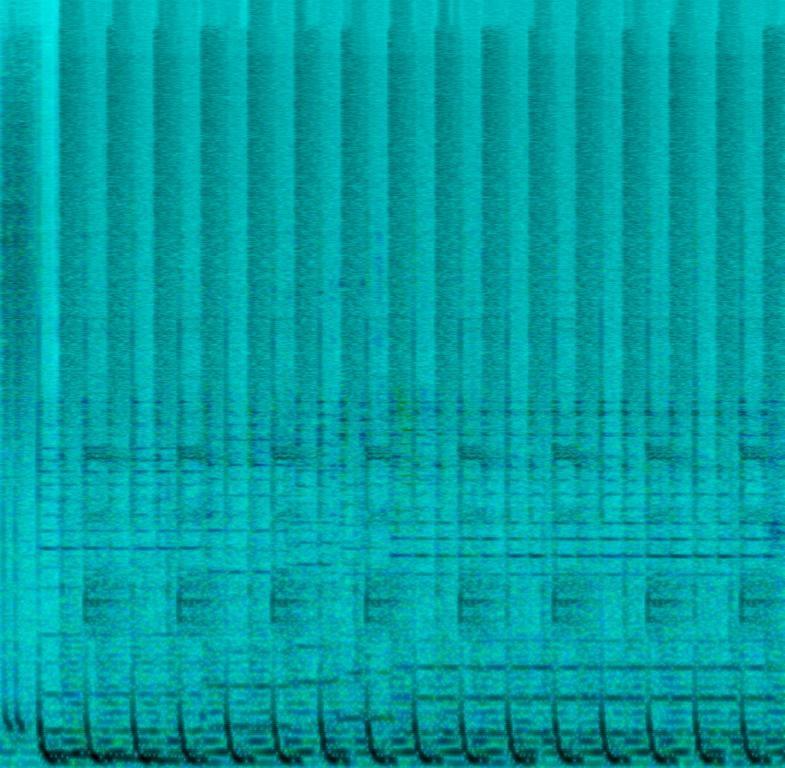
The Electro song features a punchy "4 on the floor" kick pattern, shimmering open hats, tinny wide minimal percussions, low groovy bass, simple electric guitar melody and reverberant snappy rimshots. It sounds dark, energetic, suspenseful and exciting.